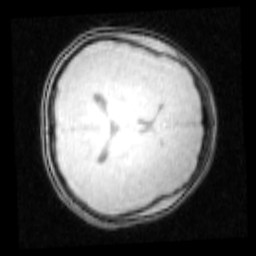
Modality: PDw
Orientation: axial
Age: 10
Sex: male
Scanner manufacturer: siemens
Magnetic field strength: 3 T
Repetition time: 0.25 s
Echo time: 0.00103 s